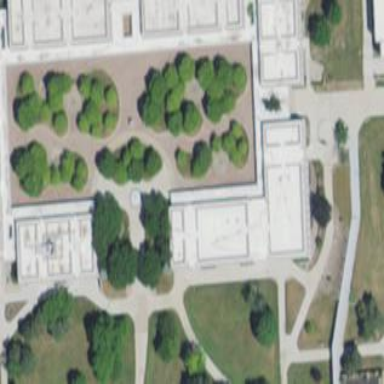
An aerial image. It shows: College building.